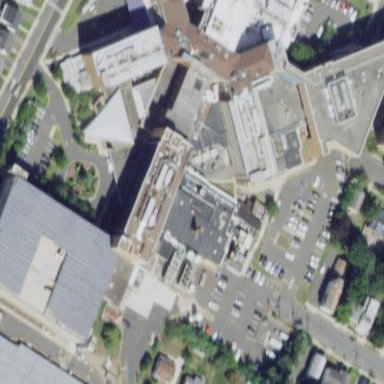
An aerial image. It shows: Hospital providing healthcare services.